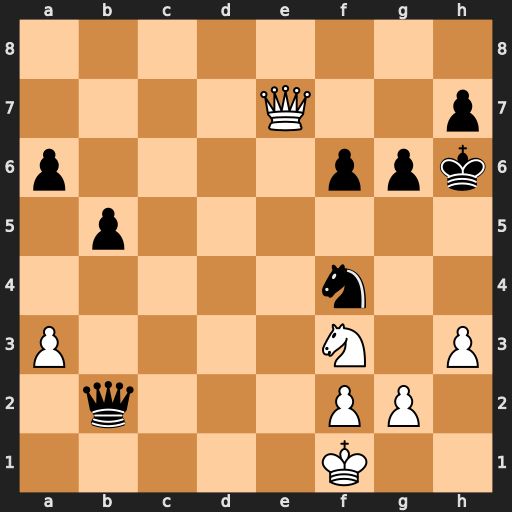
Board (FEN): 8/4Q2p/p4ppk/1p6/5n2/P4N1P/1q3PP1/5K2
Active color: w
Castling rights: -
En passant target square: -
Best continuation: Qf8+ Kh5 g4#